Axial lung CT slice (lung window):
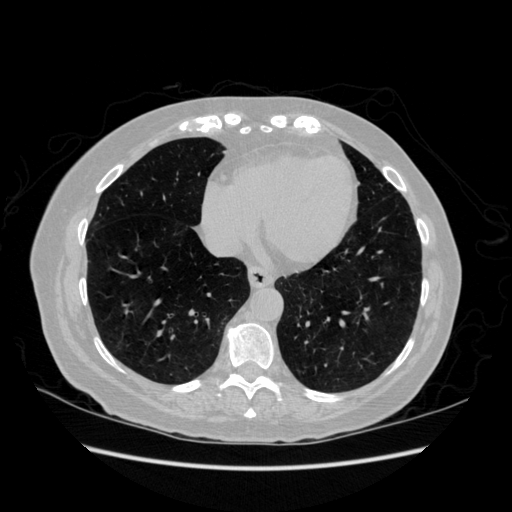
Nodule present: yes
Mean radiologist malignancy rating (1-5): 1.5